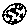
Label: moon